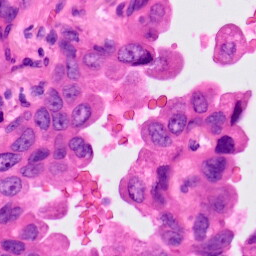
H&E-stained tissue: Lung